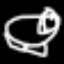
Label: frog